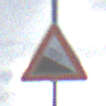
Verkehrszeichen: Gefaelle10
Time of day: MorningAfternoon
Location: Outdoor (RoadRail)
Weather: PartlyCloudy
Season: NotSpecified
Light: Natural